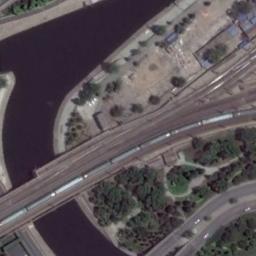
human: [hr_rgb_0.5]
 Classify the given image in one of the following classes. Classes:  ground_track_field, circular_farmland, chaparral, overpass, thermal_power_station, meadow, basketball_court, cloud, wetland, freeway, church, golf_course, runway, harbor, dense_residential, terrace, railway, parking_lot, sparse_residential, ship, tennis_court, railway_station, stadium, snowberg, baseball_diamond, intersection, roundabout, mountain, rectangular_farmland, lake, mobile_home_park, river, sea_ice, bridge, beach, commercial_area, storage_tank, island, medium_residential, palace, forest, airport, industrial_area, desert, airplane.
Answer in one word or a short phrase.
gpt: railway